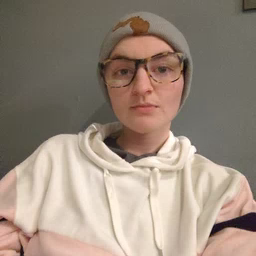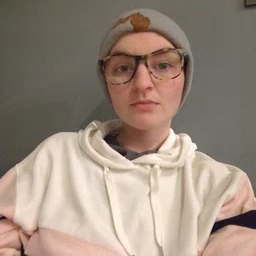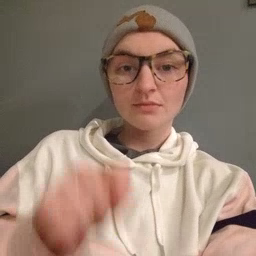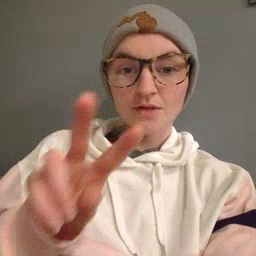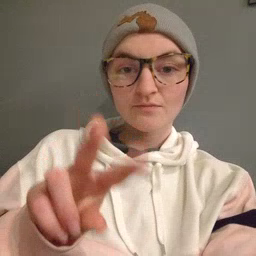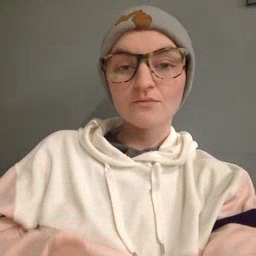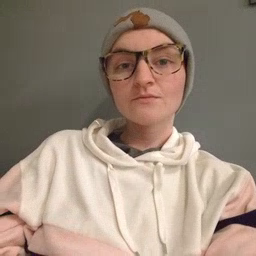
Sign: TV